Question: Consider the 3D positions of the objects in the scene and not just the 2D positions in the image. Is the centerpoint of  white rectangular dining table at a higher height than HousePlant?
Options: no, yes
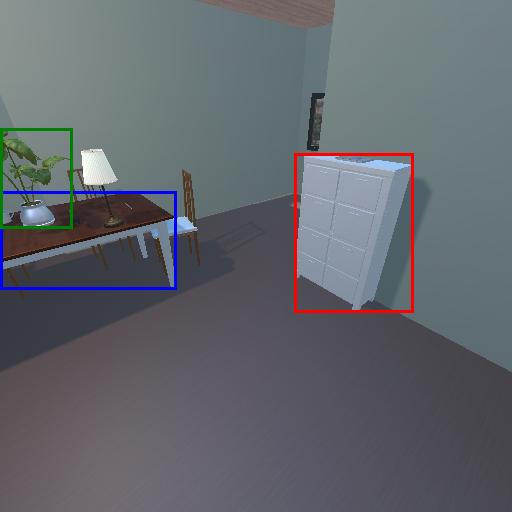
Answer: no